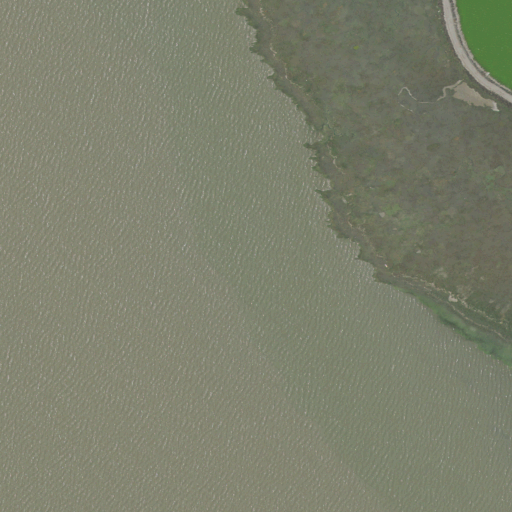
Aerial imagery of cape in California named Calaveras Point containing open water and herbaceous wetlands